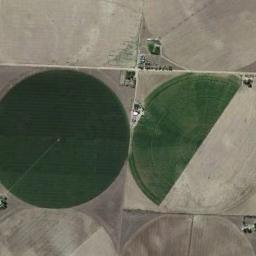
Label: circular_farmland